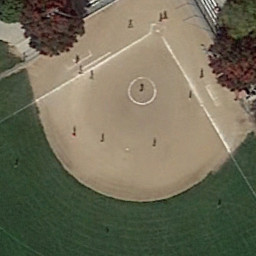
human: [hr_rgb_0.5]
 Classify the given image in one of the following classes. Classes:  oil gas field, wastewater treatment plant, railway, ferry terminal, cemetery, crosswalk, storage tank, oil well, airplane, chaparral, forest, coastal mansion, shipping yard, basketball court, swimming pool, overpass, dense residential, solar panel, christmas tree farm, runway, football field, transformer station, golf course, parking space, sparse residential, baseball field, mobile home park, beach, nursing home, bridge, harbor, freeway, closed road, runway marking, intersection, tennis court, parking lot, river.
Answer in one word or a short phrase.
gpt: baseball field